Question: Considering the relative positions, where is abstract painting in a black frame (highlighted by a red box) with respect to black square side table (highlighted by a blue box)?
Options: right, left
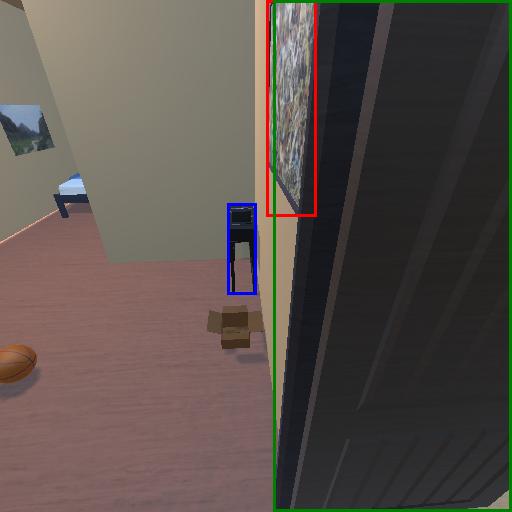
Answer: right